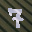
Label: 7